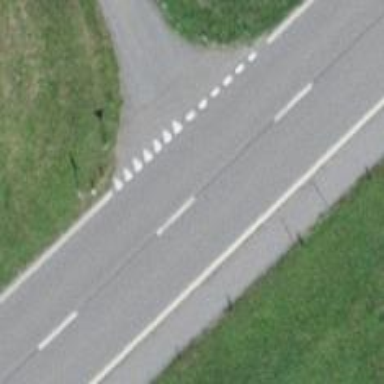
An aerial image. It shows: Primary highway with cycle track on the left.